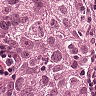
Metastatic tissue present: yes